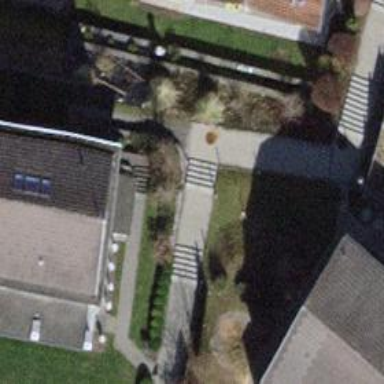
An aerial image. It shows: Concrete steps.